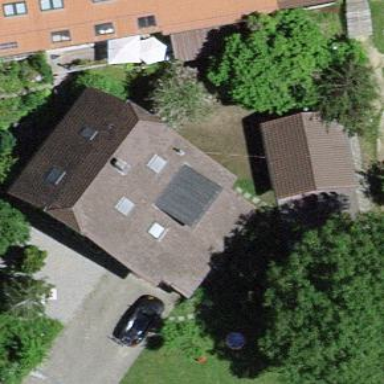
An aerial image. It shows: Residential building.